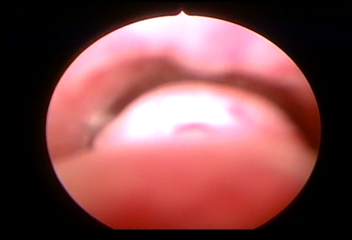
Modality: WLC
Class: Normal mucosa
Bladder cancer association: No